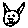
Label: cat